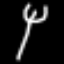
Label: fork